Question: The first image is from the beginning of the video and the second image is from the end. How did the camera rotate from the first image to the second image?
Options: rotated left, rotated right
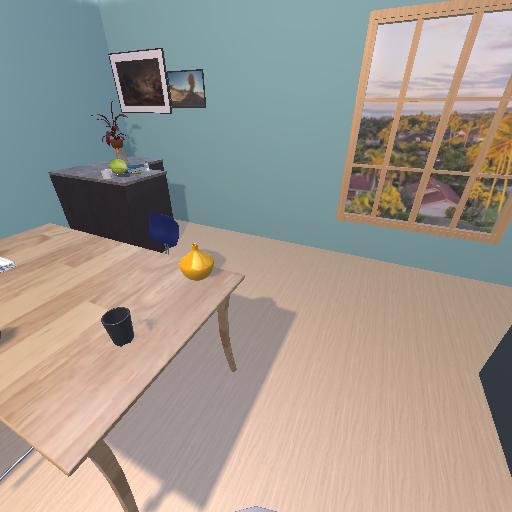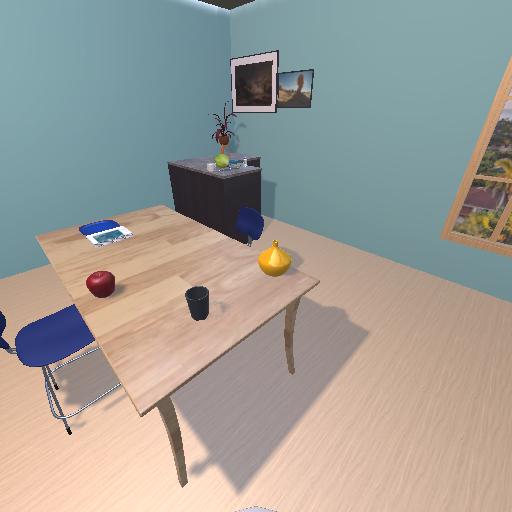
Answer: rotated left